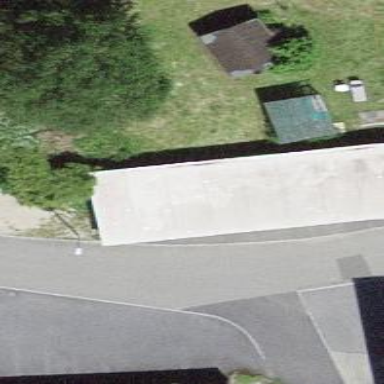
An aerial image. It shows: Garage.